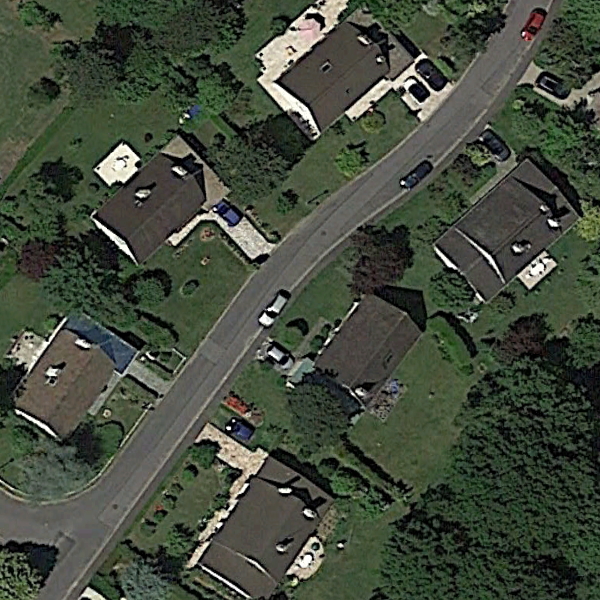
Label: MediumResidential